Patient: sex F, age 44
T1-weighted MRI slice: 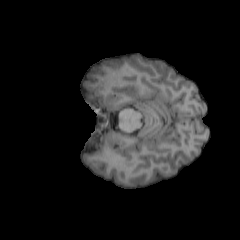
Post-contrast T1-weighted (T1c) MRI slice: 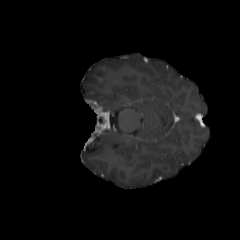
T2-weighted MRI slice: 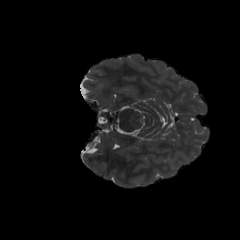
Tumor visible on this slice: no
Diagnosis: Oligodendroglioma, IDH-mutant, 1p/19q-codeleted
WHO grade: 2